Question: I am using mask edit TextBox.The textbox always shows 0 (zero). I cannot type any key from the keyboard. I need to delete the zero first then I can type digits. Therefore I am doing extra steps here. Is it possible to type as soon as I type from the keyboard? Any suggestion is welcome.
'''
private void DateDay_GotFocus(object sender, RoutedEventArgs e)
{
if (((TextBox)sender).Text == "Day")
((TextBox)sender).Text = string.Empty;
}
private void DateDay_LostFocus(object sender, RoutedEventArgs e)
{
if (((TextBox)sender).Text == string.Empty)
((TextBox)sender).Text = "Day";
else
CheckForCorrectDateDay((TextBox)sender);
}
'''
I have tried with Focus event but not successful:

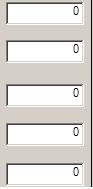
Answer: You need to select all content in the textbox in 'GotFocus' event. For MaskedTextBox control it handle the selection internally after the focus event fire. So we need to do 'BeginInvoke' to call the 'SelectAll()' afterward.
'''
private void DateDay_GotFocus(object sender, RoutedEventArgs e)
{
this.BeginInvoke((MethodInvoker)delegate() {
((TextBox)sender).SelectAll();
});
}
'''
This way you can start typing directly.
You can't make the text null if null is not allowed.
WPF version:
'''
private void TextBox_GotFocus(object sender, RoutedEventArgs e) {
this.Dispatcher.BeginInvoke(DispatcherPriority.Normal, (ThreadStart)delegate() {
((TextBox)sender).SelectAll();
});
}
'''